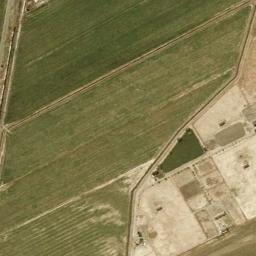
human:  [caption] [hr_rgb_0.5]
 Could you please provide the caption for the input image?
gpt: Several green rectangular farmlands are next to some clearings .

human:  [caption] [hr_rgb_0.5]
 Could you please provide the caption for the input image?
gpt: There are some light green and bare rectangular farmland .

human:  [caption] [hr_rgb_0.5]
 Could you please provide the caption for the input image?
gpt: Several green and khaki mixed rectangular farmland of different sizes .

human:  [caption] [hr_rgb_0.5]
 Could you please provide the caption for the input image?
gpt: There are many crops in rectangular farmlands .

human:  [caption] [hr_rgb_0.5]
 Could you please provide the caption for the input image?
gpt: There are some green rectangular farmlands .